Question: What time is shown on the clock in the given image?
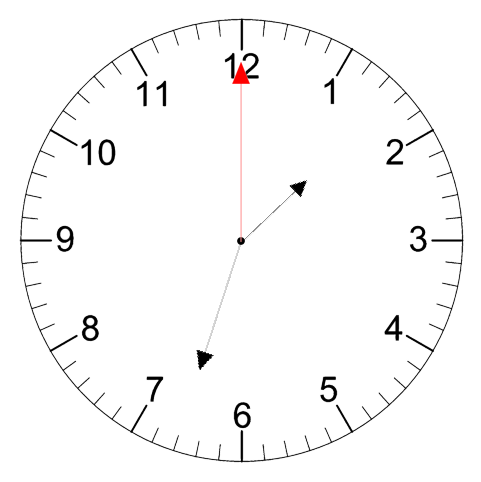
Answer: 01:33:00